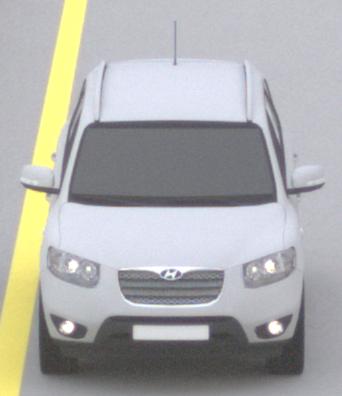
Make: Hyundai
Model: Santa Fe 2.4
Detailed model: Santa Fe (CM)
Model produced from: 2010/01
Model produced until: 2012/09
Doors: 5
Color: white
Road condition: dry road
Daytime: sunrise or sunset
Contrast: low contrast